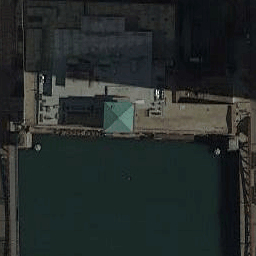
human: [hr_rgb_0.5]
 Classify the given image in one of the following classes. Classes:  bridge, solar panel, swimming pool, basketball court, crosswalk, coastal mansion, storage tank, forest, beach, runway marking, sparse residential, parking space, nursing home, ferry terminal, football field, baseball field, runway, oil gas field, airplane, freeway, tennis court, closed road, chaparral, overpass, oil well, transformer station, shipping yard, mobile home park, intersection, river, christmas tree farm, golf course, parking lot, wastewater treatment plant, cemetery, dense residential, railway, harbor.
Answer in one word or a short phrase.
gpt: ferry terminal